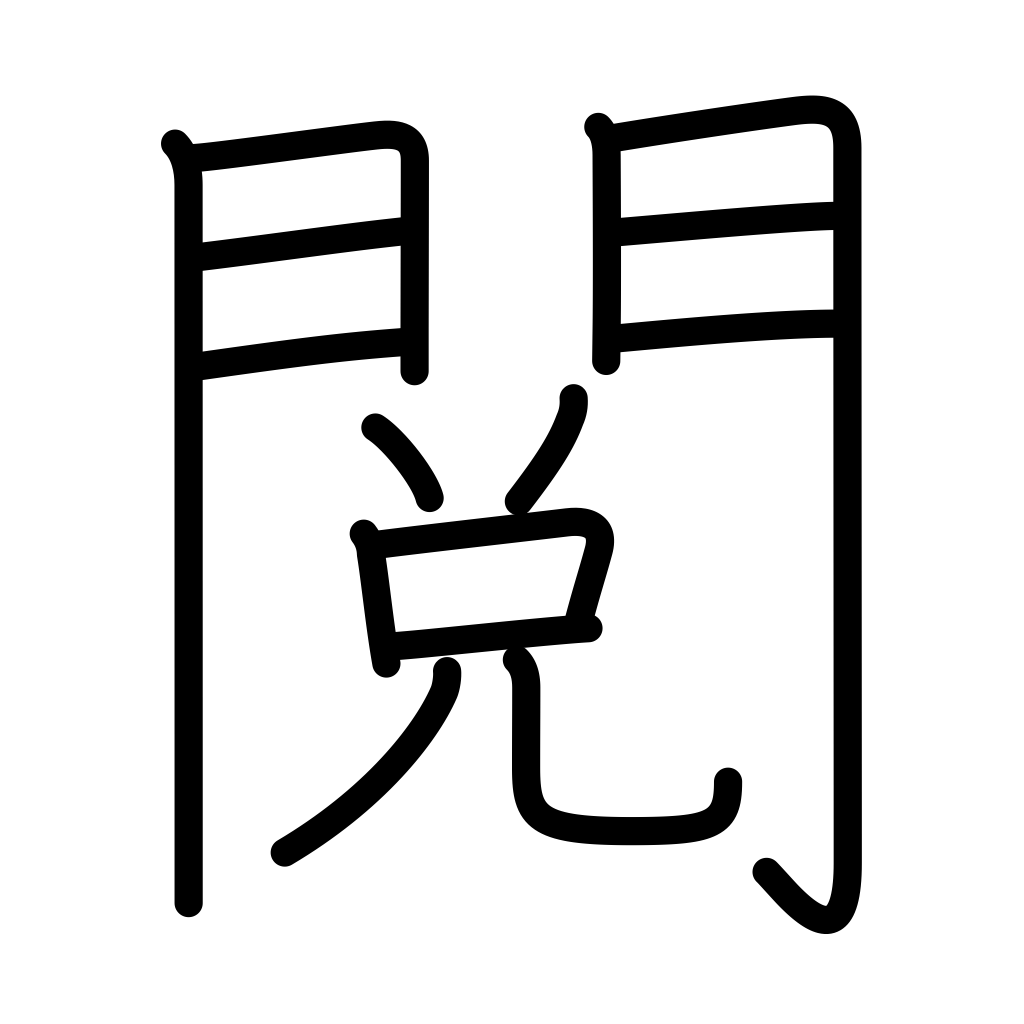
Meaning: review, inspection, revision